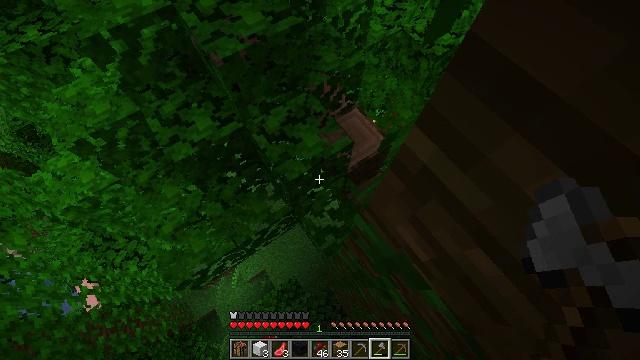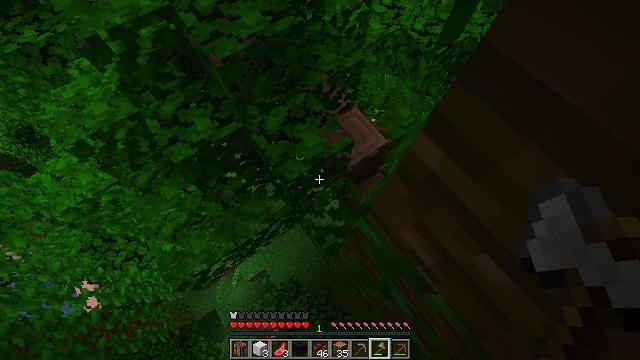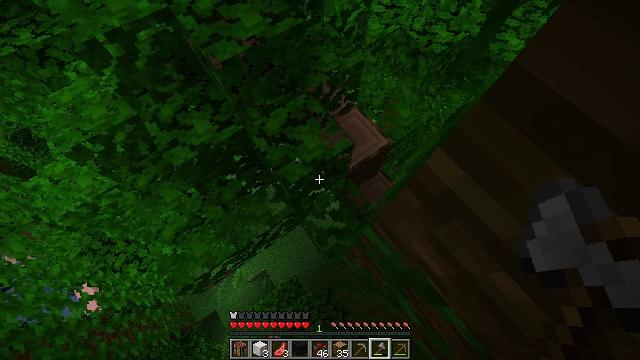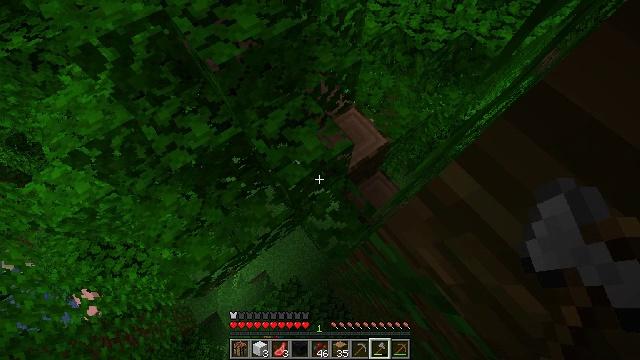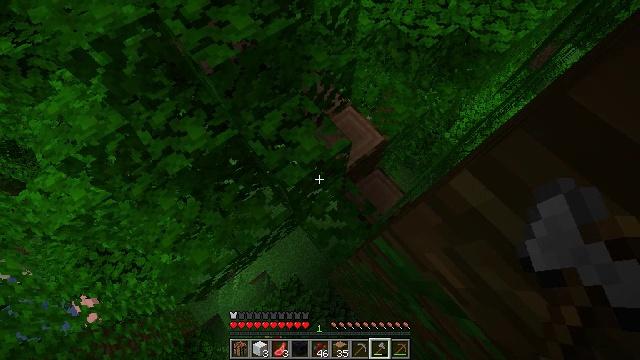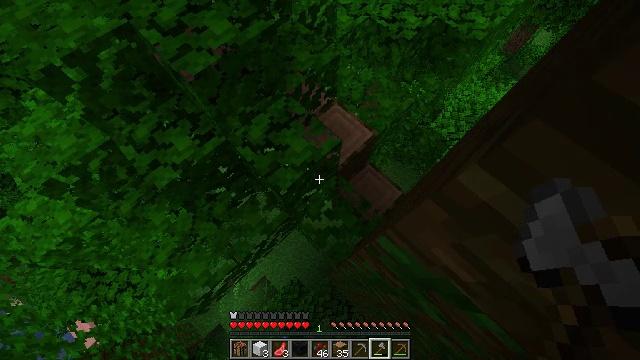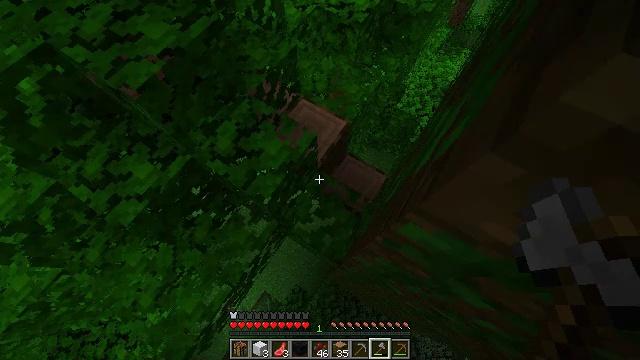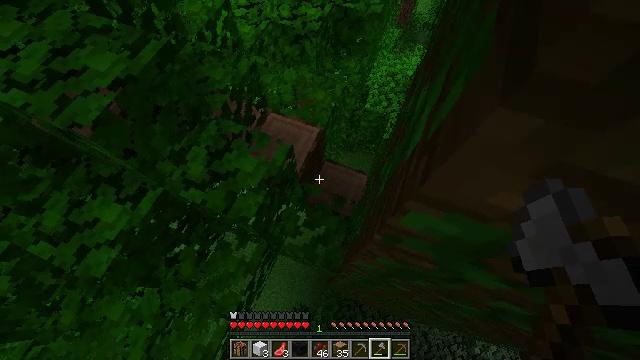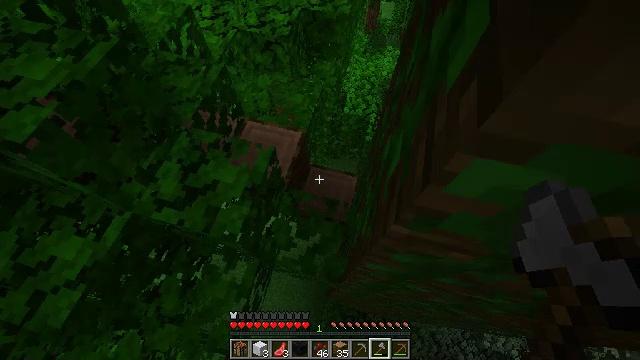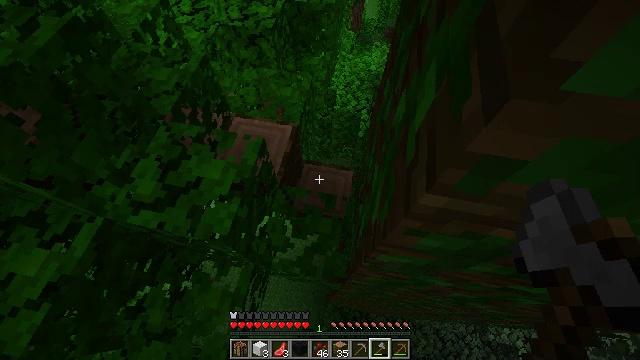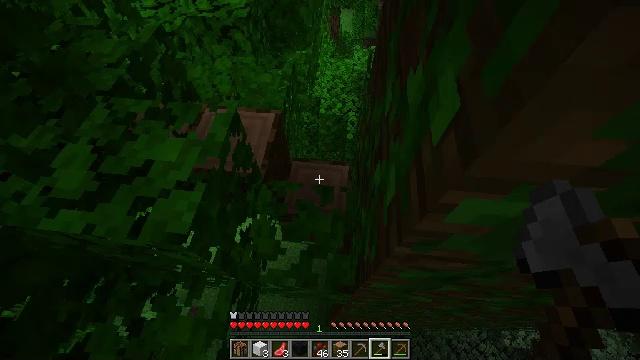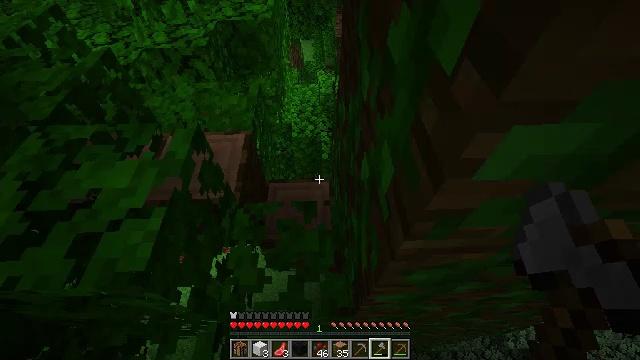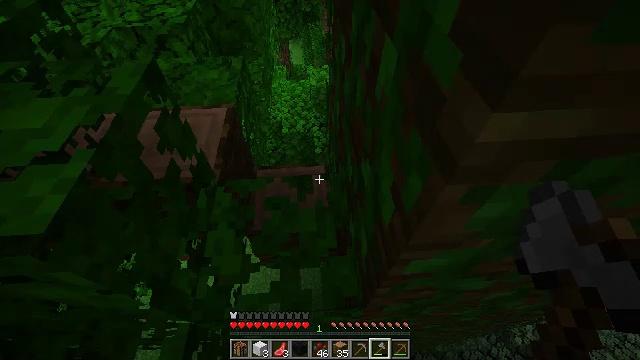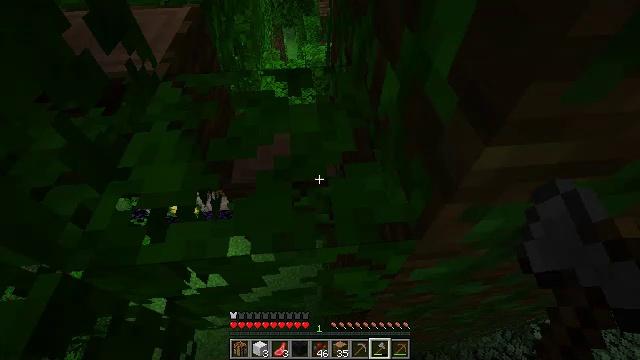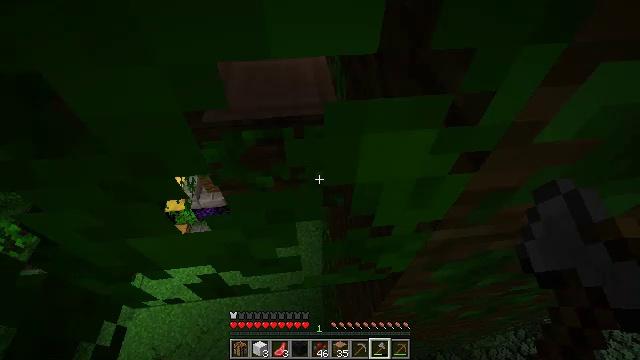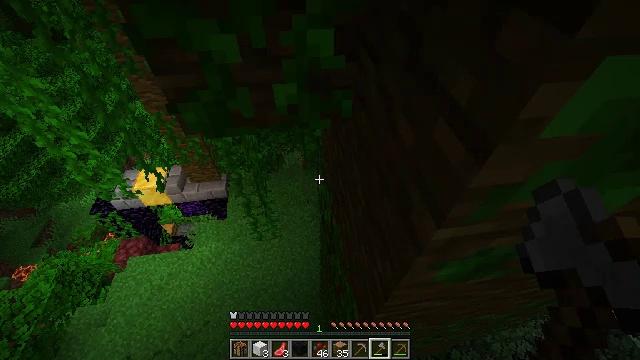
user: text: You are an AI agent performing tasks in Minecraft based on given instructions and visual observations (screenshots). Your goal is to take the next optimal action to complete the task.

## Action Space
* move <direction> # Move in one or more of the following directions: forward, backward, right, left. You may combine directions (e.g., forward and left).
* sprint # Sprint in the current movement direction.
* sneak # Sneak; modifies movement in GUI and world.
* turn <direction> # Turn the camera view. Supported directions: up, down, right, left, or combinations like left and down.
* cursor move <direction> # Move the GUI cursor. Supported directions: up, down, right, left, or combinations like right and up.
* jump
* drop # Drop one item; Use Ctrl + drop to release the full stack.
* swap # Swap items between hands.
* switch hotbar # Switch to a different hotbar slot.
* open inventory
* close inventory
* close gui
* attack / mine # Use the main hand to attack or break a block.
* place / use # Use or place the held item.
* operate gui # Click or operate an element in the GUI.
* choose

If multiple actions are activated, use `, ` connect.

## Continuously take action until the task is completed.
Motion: motion action
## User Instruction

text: Break the jungle leaves with your hand or shears.
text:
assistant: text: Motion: move forward, sneak
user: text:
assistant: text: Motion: move forward, sneak
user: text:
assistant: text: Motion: move forward, sneak, turn right
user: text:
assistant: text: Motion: move forward, sneak, turn right
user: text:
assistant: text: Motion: move forward, sneak, turn right
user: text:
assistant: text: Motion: move forward, sneak, turn right
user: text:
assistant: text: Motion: move forward, sneak, turn right and up
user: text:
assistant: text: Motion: move forward, sneak, turn right and up
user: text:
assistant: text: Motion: move forward, sneak, turn right
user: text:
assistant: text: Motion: move forward, sneak, turn right and up
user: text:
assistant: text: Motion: move forward, sneak, turn right and up
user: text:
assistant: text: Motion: move forward, sneak, turn right and up
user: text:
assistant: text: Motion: move forward, sneak, turn right
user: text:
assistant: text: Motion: move forward, sneak
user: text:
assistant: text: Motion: move forward, sneak, turn right
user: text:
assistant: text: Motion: move forward and move left, sneak, turn right and up
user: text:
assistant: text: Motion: move forward and move left, sneak, turn right and up
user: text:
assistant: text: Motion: move forward and move left, sneak, turn right
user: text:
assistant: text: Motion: move forward and move left, sneak
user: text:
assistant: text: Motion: move forward and move left, sneak
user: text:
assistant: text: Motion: move forward, sneak, turn right and up
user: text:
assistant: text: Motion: move forward, sneak, turn right and up
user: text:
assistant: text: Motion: move right, sneak, turn right and up
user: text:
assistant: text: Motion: move right, turn right and up
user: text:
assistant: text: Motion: move right, turn up
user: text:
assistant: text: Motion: move right
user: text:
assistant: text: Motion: move forward and move right
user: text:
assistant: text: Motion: move forward and move right, turn left and up
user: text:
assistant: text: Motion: move forward and move left, turn left and up
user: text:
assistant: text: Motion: move forward and move left, turn left and up